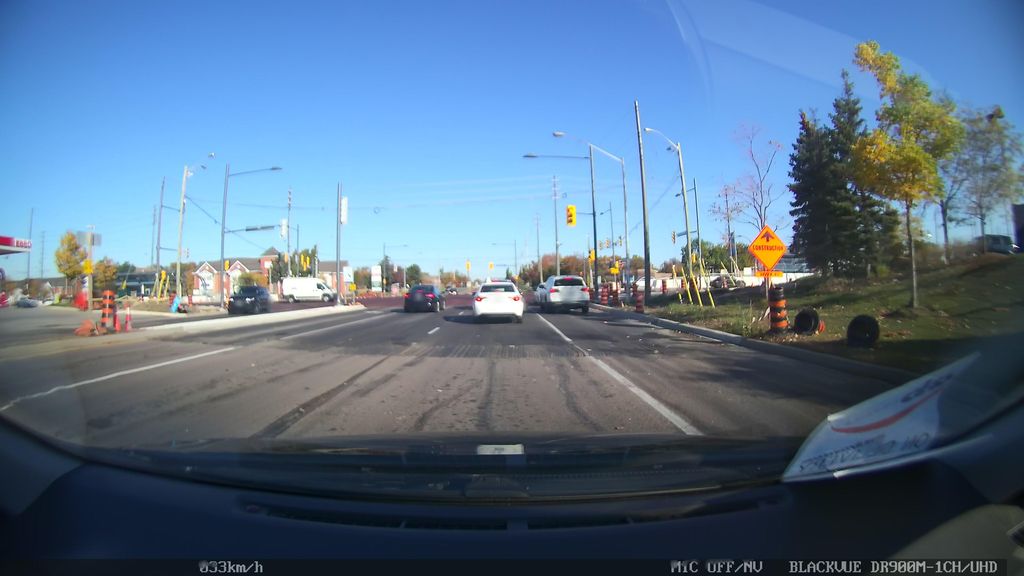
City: toronto